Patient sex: F
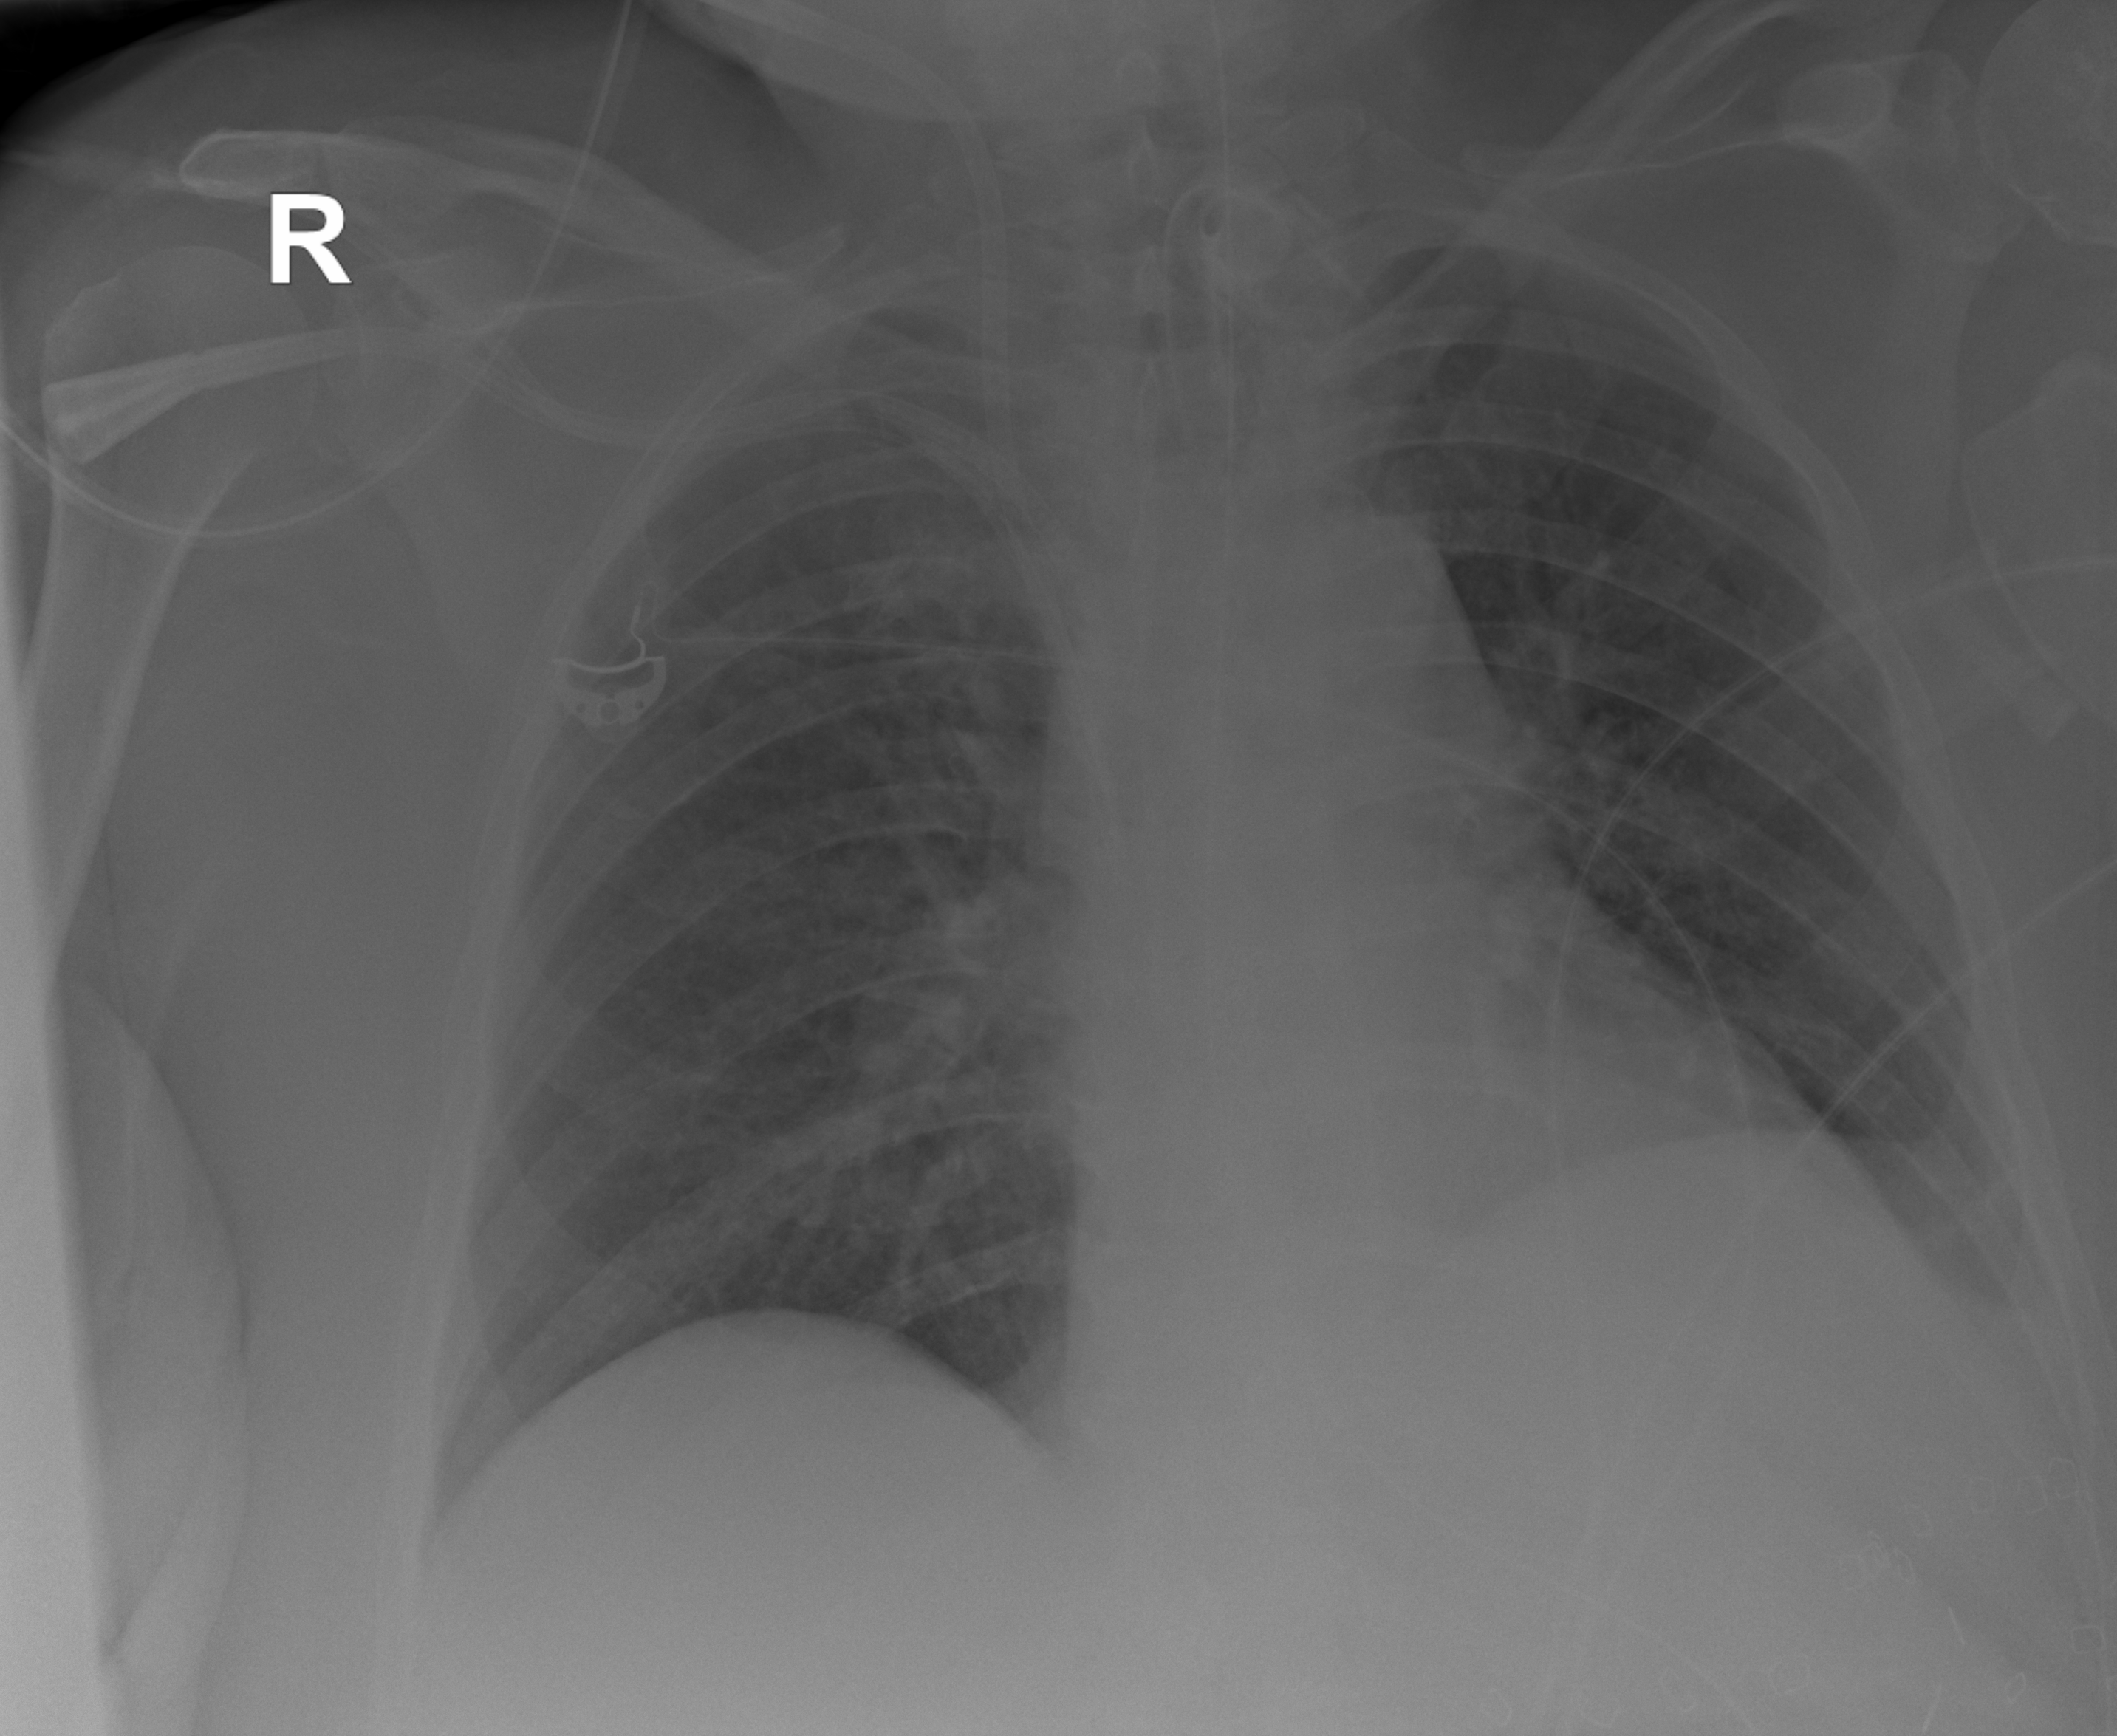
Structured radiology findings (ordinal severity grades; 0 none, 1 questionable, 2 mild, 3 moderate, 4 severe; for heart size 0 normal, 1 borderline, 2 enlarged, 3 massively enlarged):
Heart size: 1
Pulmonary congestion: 2
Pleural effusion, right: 0
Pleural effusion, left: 2
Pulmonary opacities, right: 0
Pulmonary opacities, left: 0
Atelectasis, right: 0
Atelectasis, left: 0